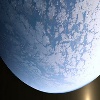
Label: cloud